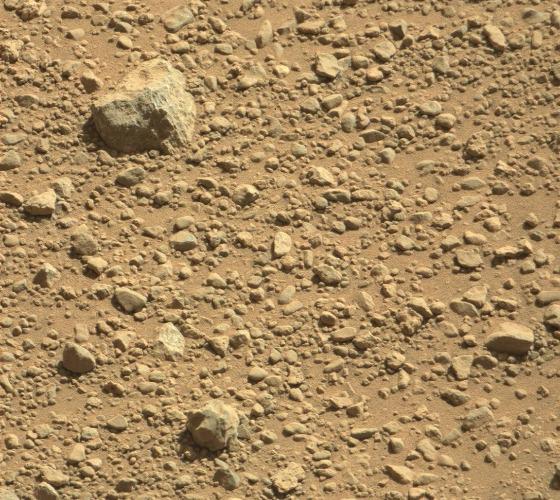
Terrain classes present: Bedrock, Gravel / Sand / Soil, Rock, Shadow